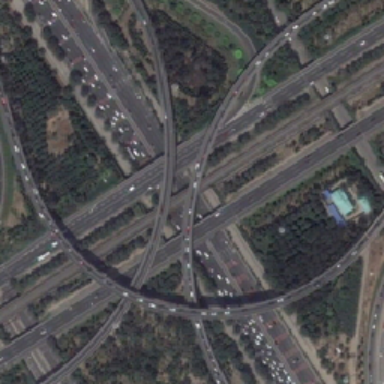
A large number of overpasses have been built in this area .